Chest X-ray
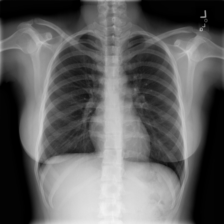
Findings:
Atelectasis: negative
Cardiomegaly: negative
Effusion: negative
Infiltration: negative
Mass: negative
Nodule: negative
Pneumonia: negative
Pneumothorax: negative
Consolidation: negative
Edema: negative
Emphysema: negative
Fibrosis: negative
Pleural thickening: negative
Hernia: negative